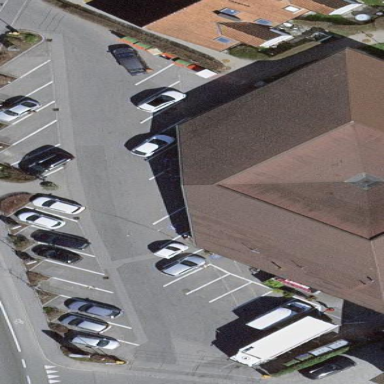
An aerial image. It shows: Parking area with surface.